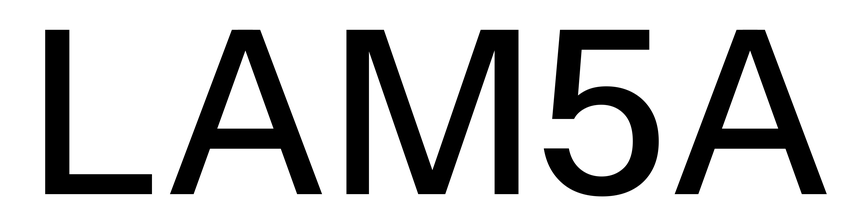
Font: InstrumentSans_Medium